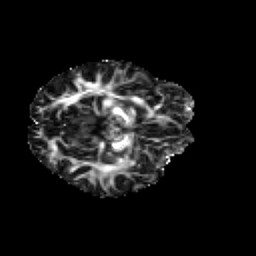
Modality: FA
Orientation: axial
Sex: female
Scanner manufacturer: siemens
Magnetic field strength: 3 T
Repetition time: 5 s
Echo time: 0.071 s